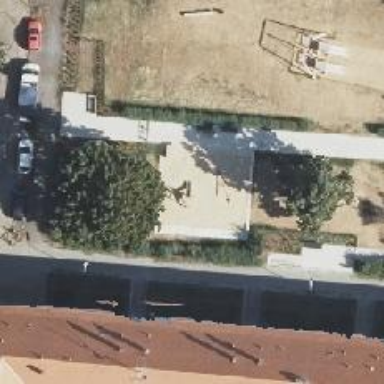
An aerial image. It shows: Playground featuring slide.